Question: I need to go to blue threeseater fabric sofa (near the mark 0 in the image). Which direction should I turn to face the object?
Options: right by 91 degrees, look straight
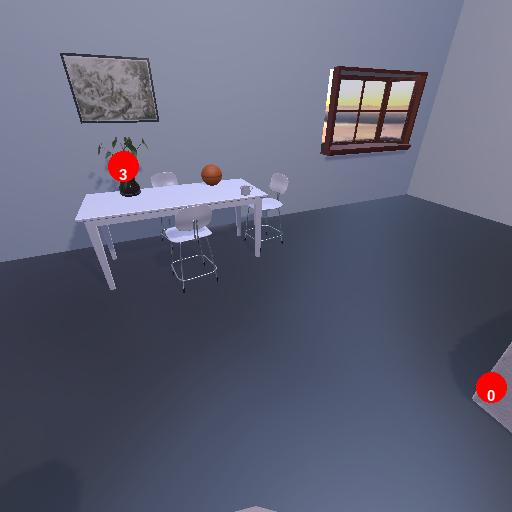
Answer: right by 91 degrees